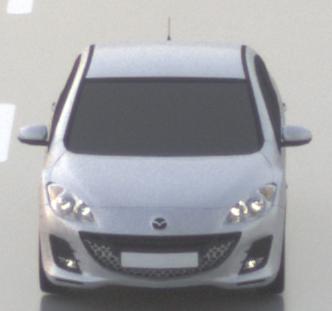
Make: Mazda
Model: 3 1.6
Detailed model: 3 (BL)
Model produced from: 2009/05
Model produced until: 2010/12
Doors: 5
Color: white
Road condition: wet road
Daytime: sunrise or sunset
Contrast: low contrast